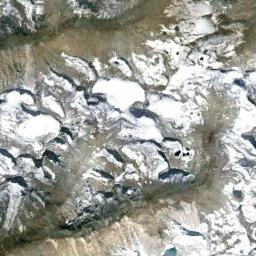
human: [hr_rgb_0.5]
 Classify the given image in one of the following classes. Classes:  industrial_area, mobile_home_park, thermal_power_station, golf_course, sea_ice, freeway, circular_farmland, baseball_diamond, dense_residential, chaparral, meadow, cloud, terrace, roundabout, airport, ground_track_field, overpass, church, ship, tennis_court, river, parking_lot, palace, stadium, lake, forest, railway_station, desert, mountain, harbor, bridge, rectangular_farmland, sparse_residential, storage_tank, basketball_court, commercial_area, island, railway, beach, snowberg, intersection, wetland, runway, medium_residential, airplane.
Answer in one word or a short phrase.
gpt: snowberg